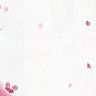
Metastatic tissue present: no